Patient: sex M, age 31
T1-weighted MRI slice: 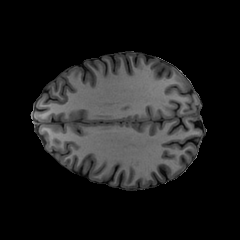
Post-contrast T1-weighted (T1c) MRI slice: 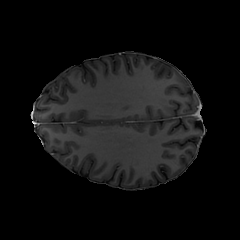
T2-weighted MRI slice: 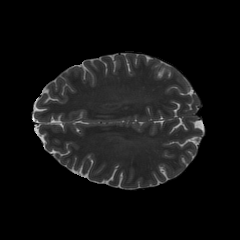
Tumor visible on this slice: no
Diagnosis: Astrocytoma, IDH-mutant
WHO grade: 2